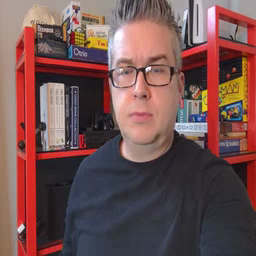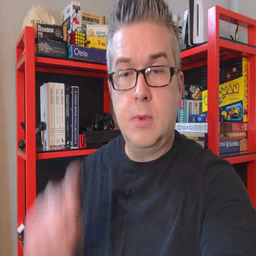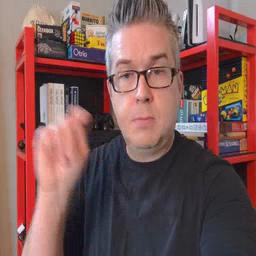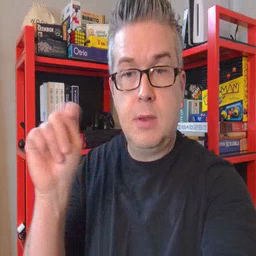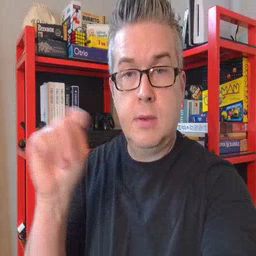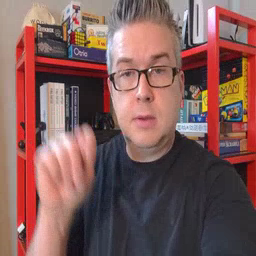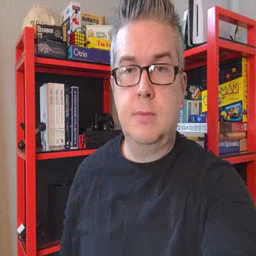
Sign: potty